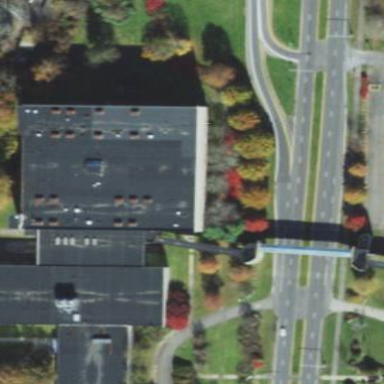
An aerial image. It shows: Building with flat roof.